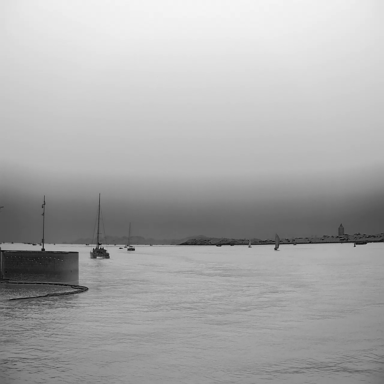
There are 18 objects shown in the infrared image, including two container_ships, six sailboats, and ten canoes.